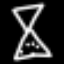
Label: hourglass